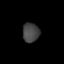
Tissue: lung
Cell type: Others
Senescence score: 0.209
Nuclear area (px): 318
Mean DAPI intensity: 67.808